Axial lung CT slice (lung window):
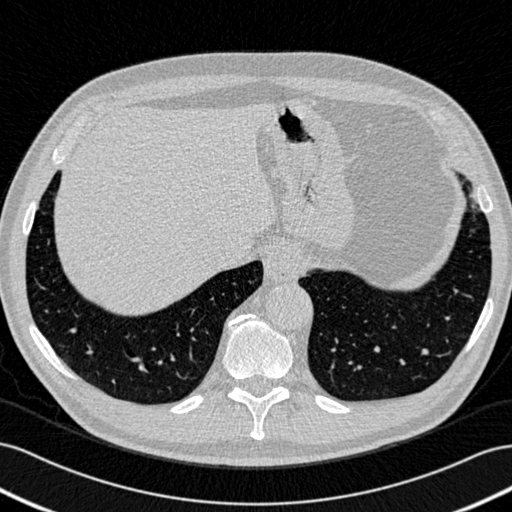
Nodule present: no